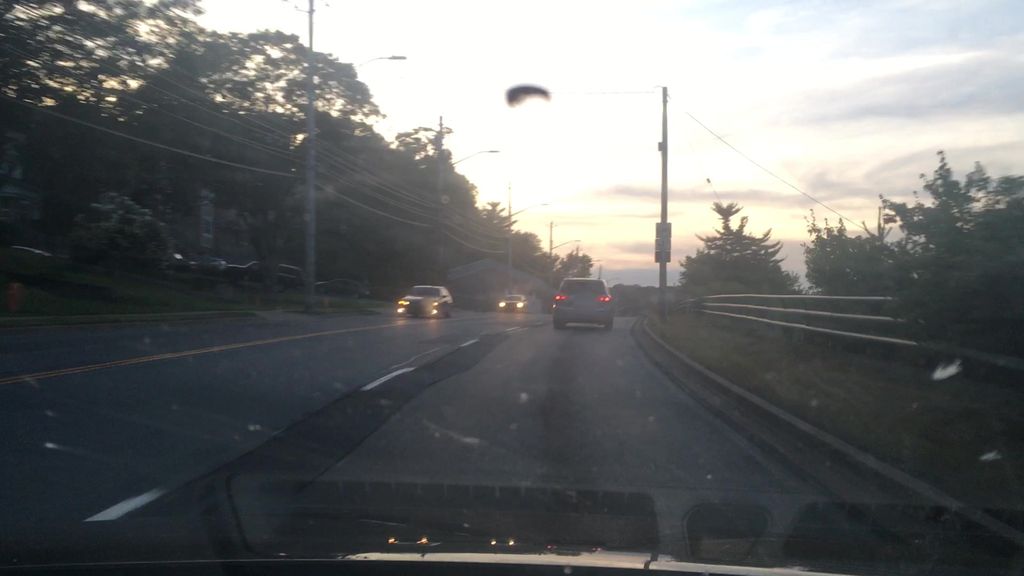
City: halifax